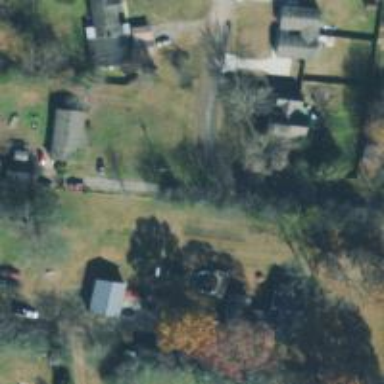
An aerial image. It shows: Driveway leading to service road.